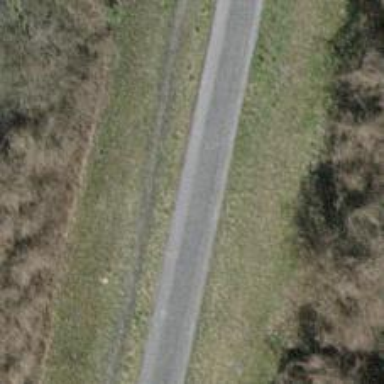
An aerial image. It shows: Cycleway.